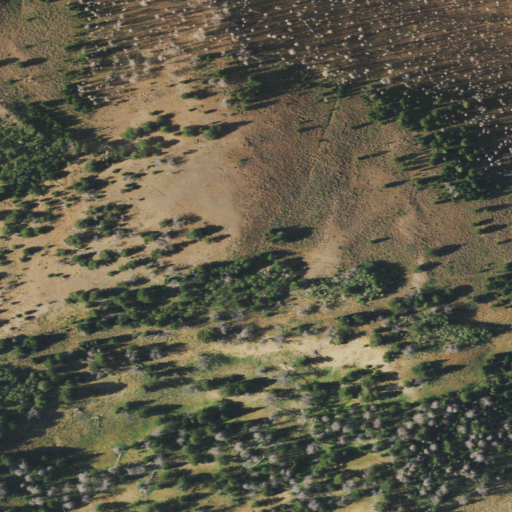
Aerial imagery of mountain in Wyoming named Star Hill containing shrub, evergreen forest, and grassland